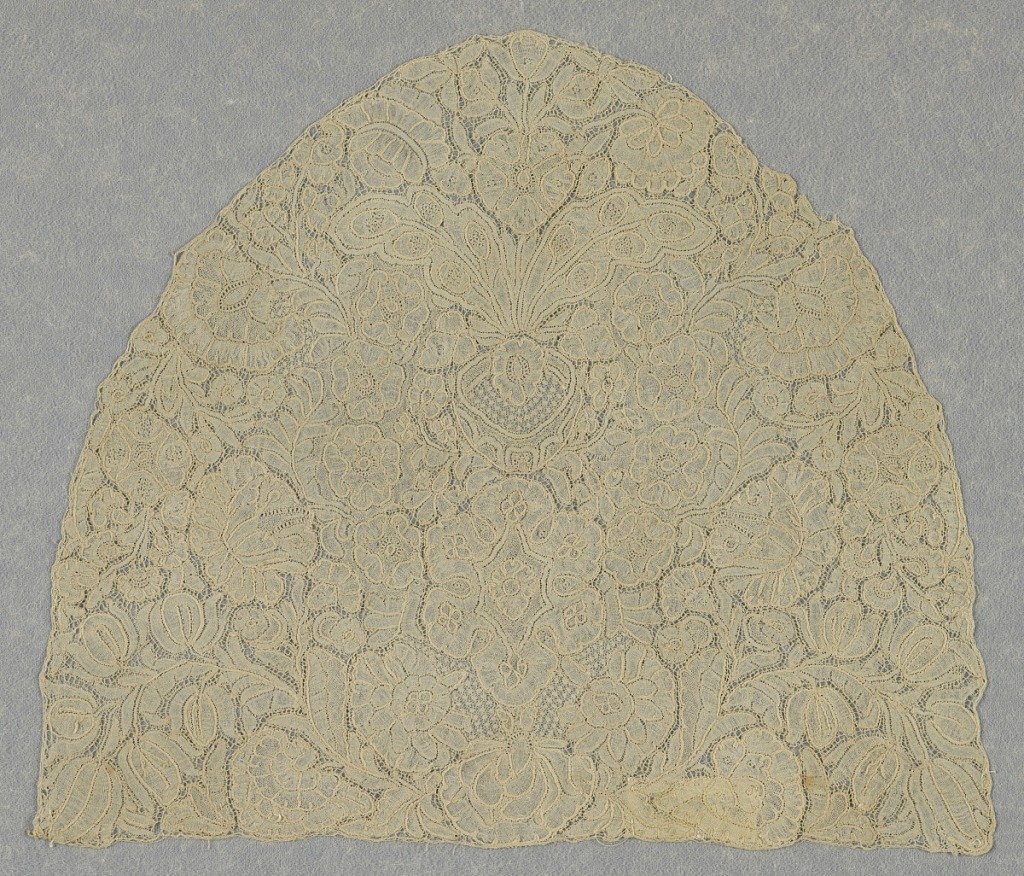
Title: Cap crown
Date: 18th century
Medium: linen Technique: bobbin lace, Brussels style
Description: Worked with a floral design and central floral motif.